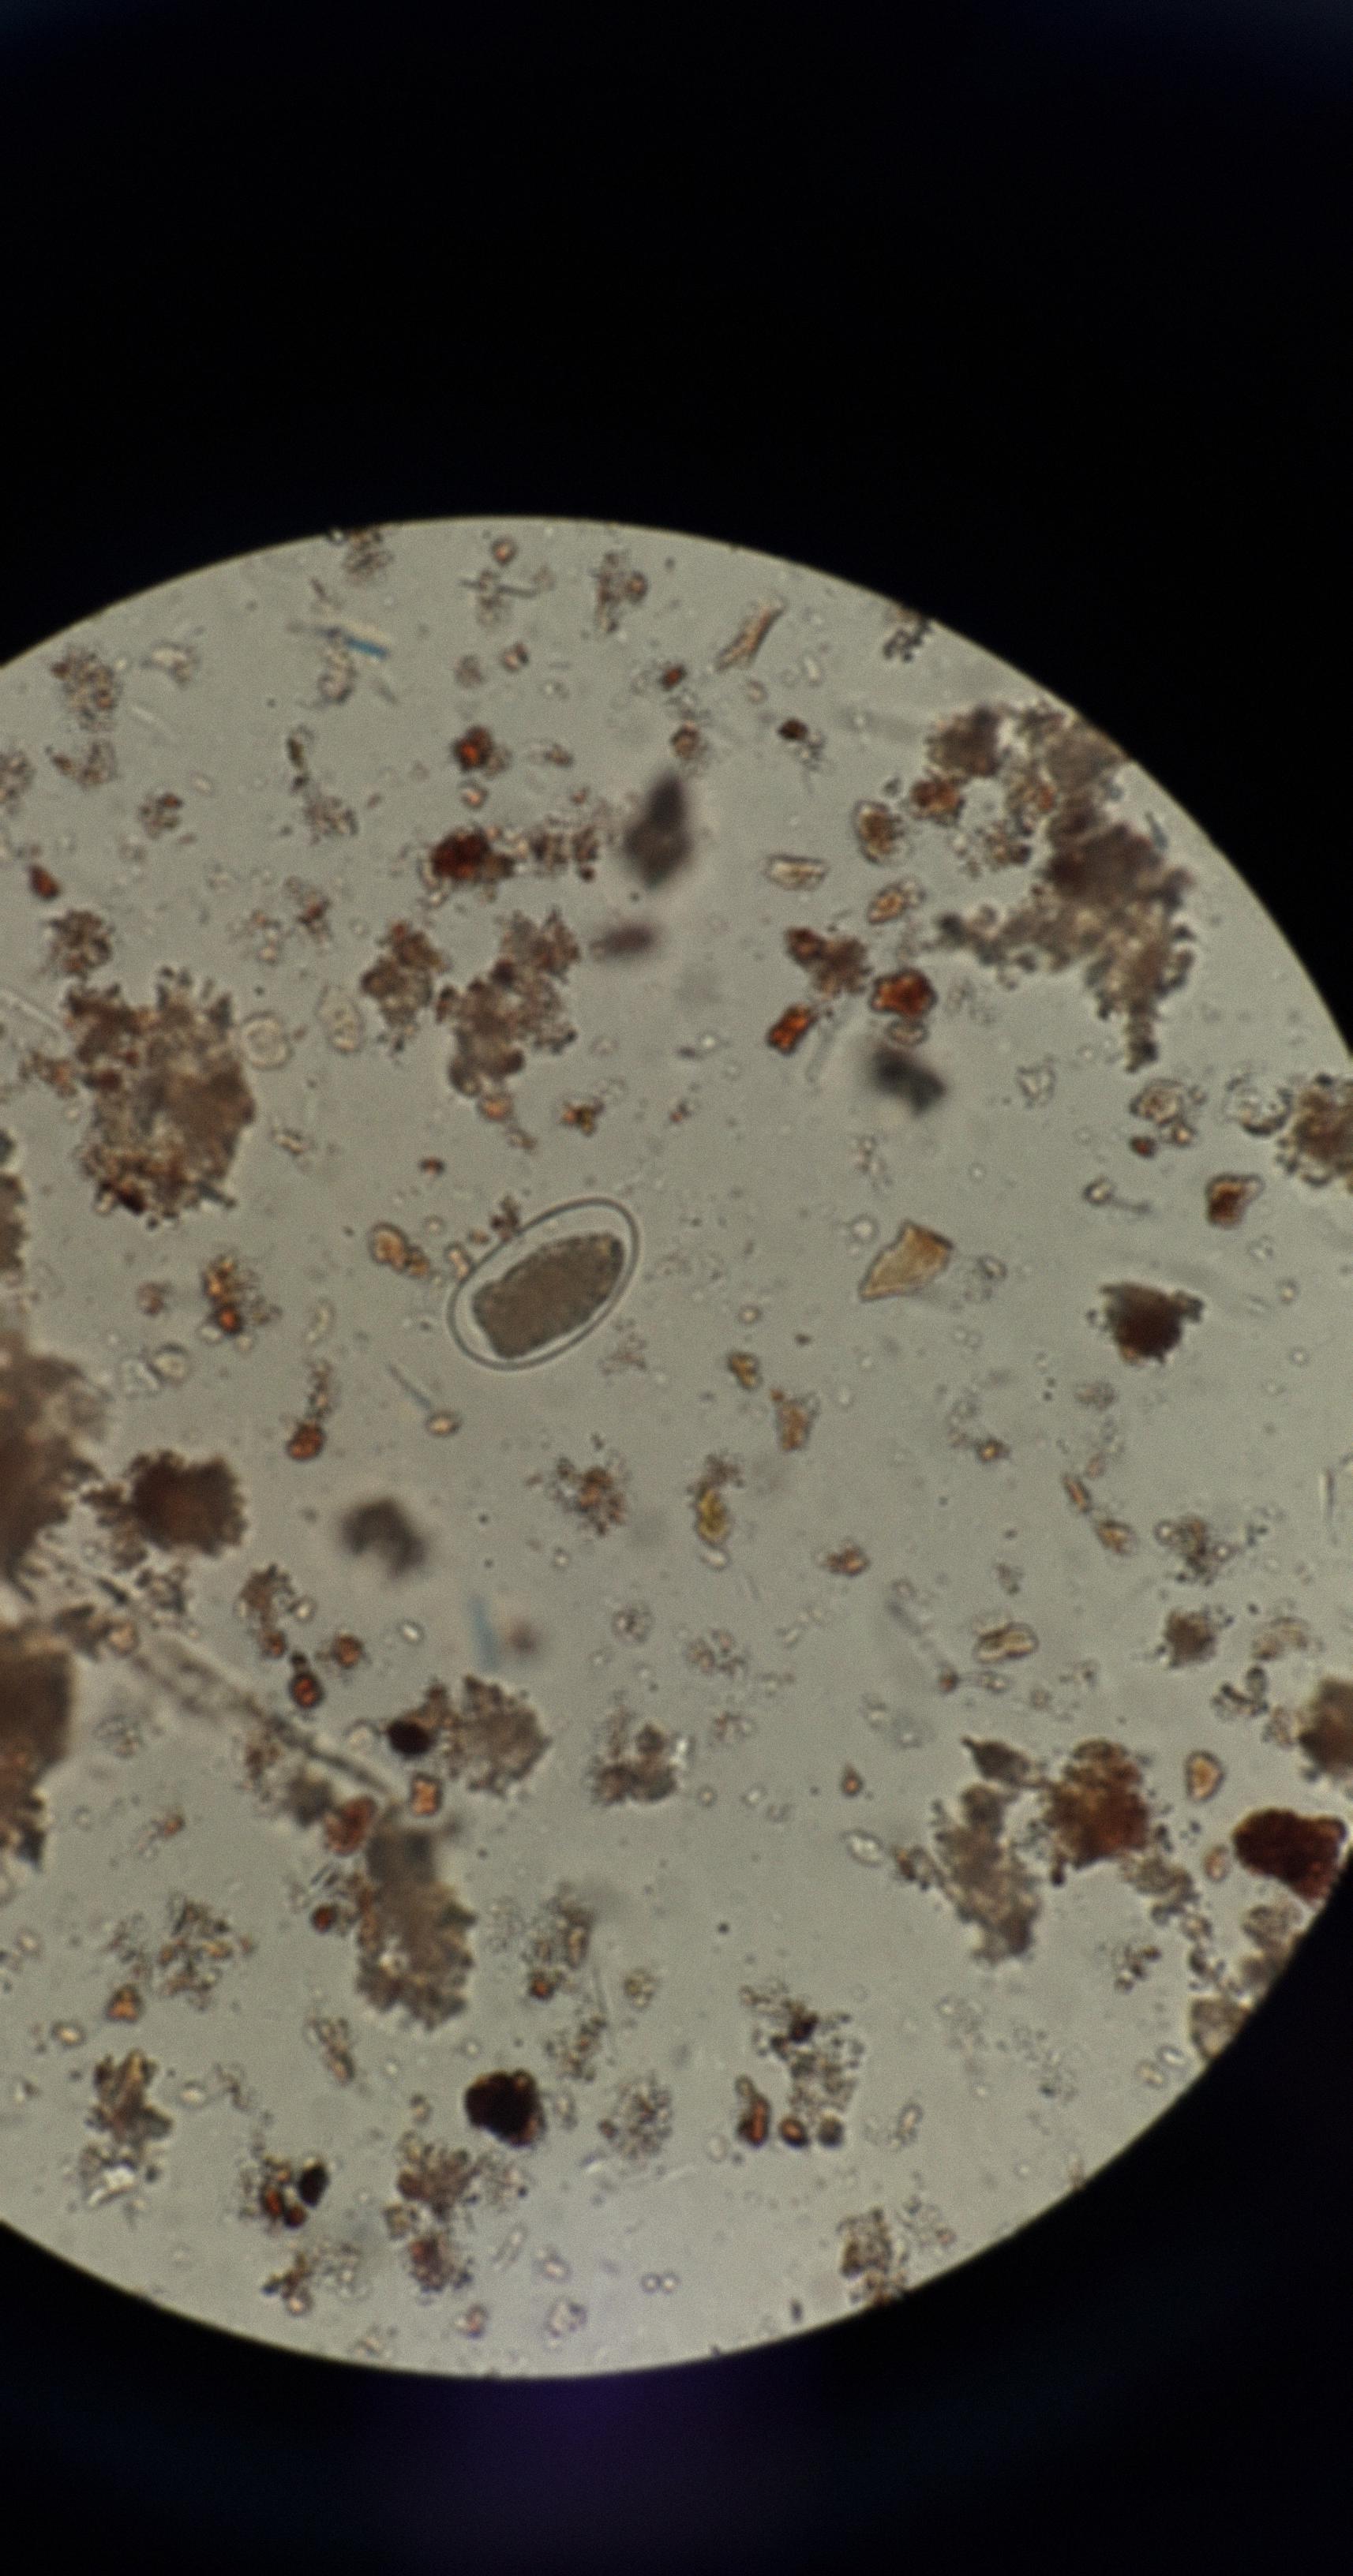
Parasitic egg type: Hookworm egg